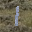
Label: 1